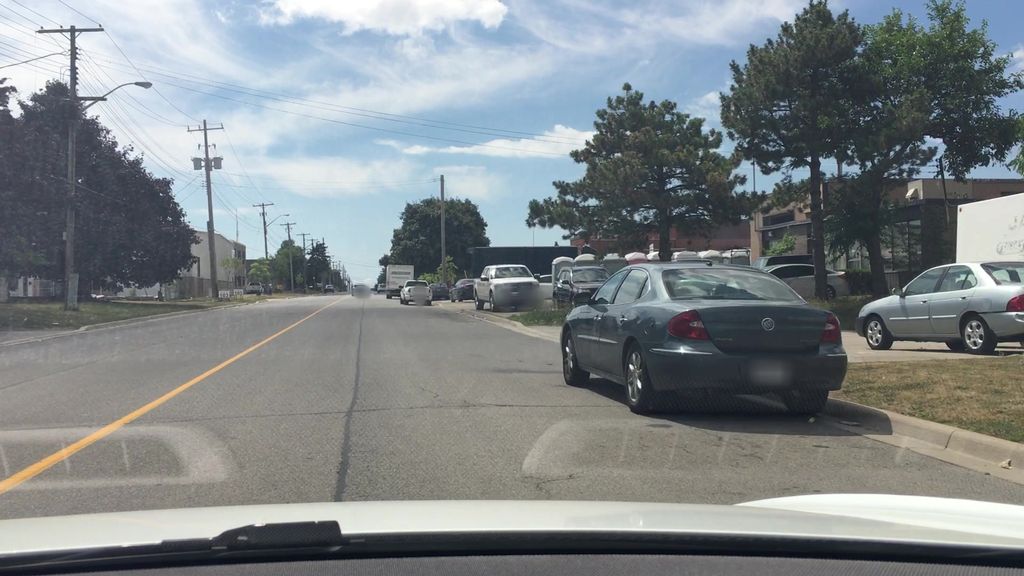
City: toronto